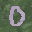
Label: 0